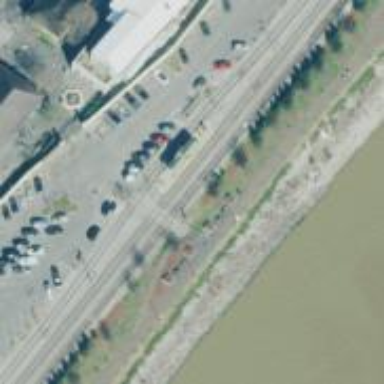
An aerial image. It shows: Crossing for the railway.